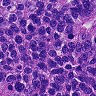
Metastatic tissue present: yes